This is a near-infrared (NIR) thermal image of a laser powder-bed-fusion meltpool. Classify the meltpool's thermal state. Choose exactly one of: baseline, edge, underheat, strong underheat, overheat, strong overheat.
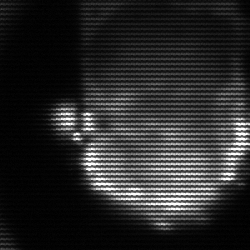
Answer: baseline